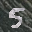
Label: 5